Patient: sex F, age 43
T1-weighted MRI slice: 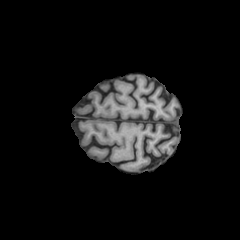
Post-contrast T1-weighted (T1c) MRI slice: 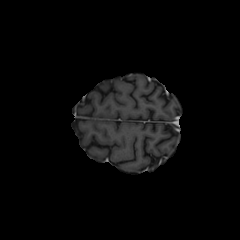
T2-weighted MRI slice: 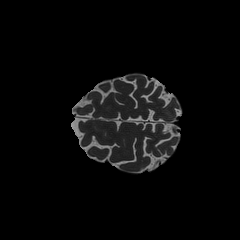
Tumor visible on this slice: no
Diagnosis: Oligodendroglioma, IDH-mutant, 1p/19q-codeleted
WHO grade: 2